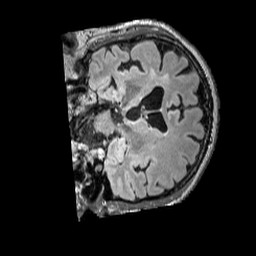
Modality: FLAIR
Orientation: coronal
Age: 64
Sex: male
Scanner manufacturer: siemens
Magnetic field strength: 3 T
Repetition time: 5 s
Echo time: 0.387 s